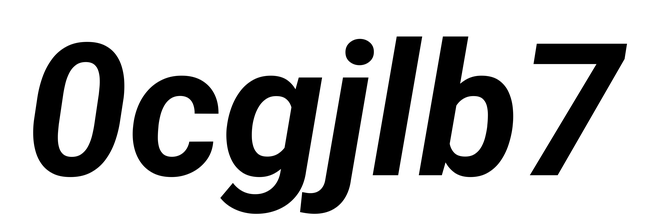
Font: Roboto-Italic_Bold_Italic